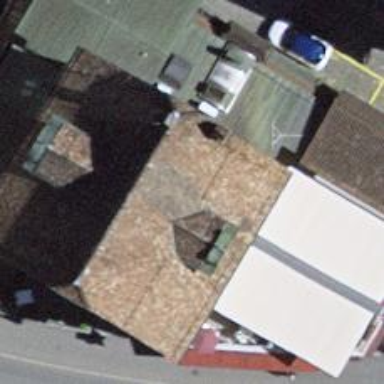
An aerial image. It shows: Cafe.